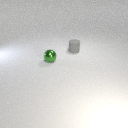
small green metal sphere in front of small gray rubber cylinder